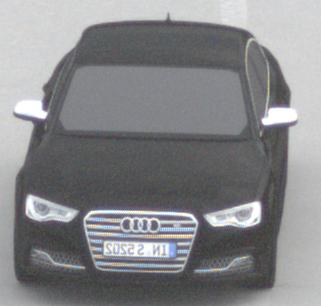
Make: Audi
Model: S5
Detailed model: F5
Model produced from: 2016
Model produced until: 2019
Doors: 2
Color: black
Road condition: dry road
Daytime: midday
Contrast: low contrast